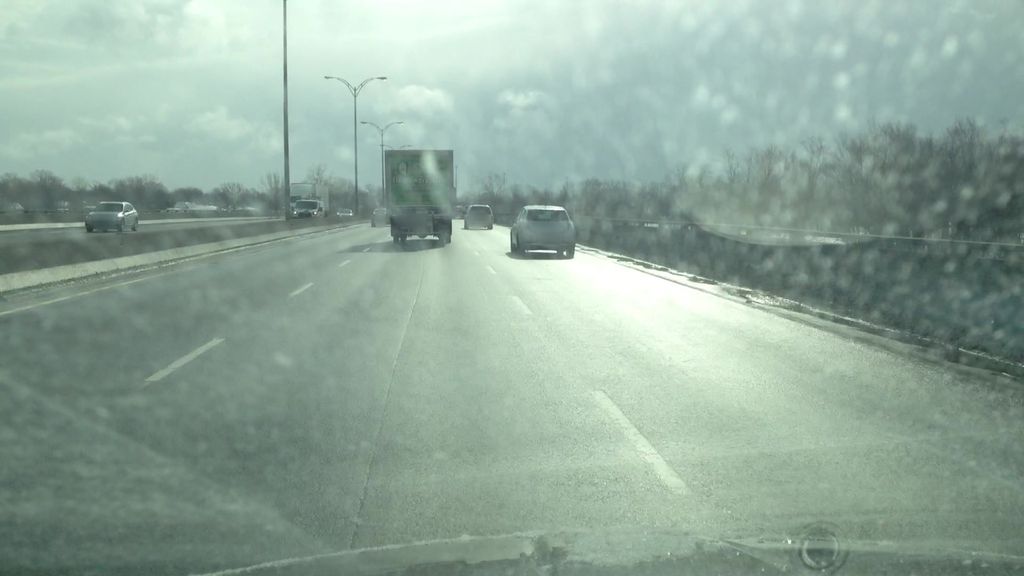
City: montreal